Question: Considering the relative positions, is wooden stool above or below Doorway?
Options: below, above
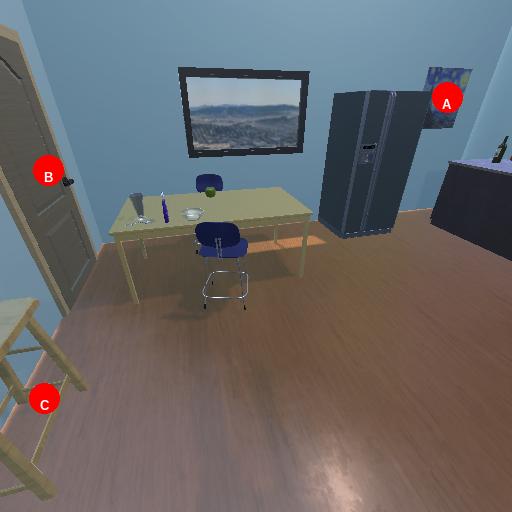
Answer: below